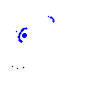
Particle: electron